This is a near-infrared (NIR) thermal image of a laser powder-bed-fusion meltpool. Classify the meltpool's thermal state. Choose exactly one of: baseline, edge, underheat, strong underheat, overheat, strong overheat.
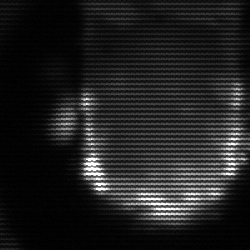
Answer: baseline